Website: lowes
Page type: receipt
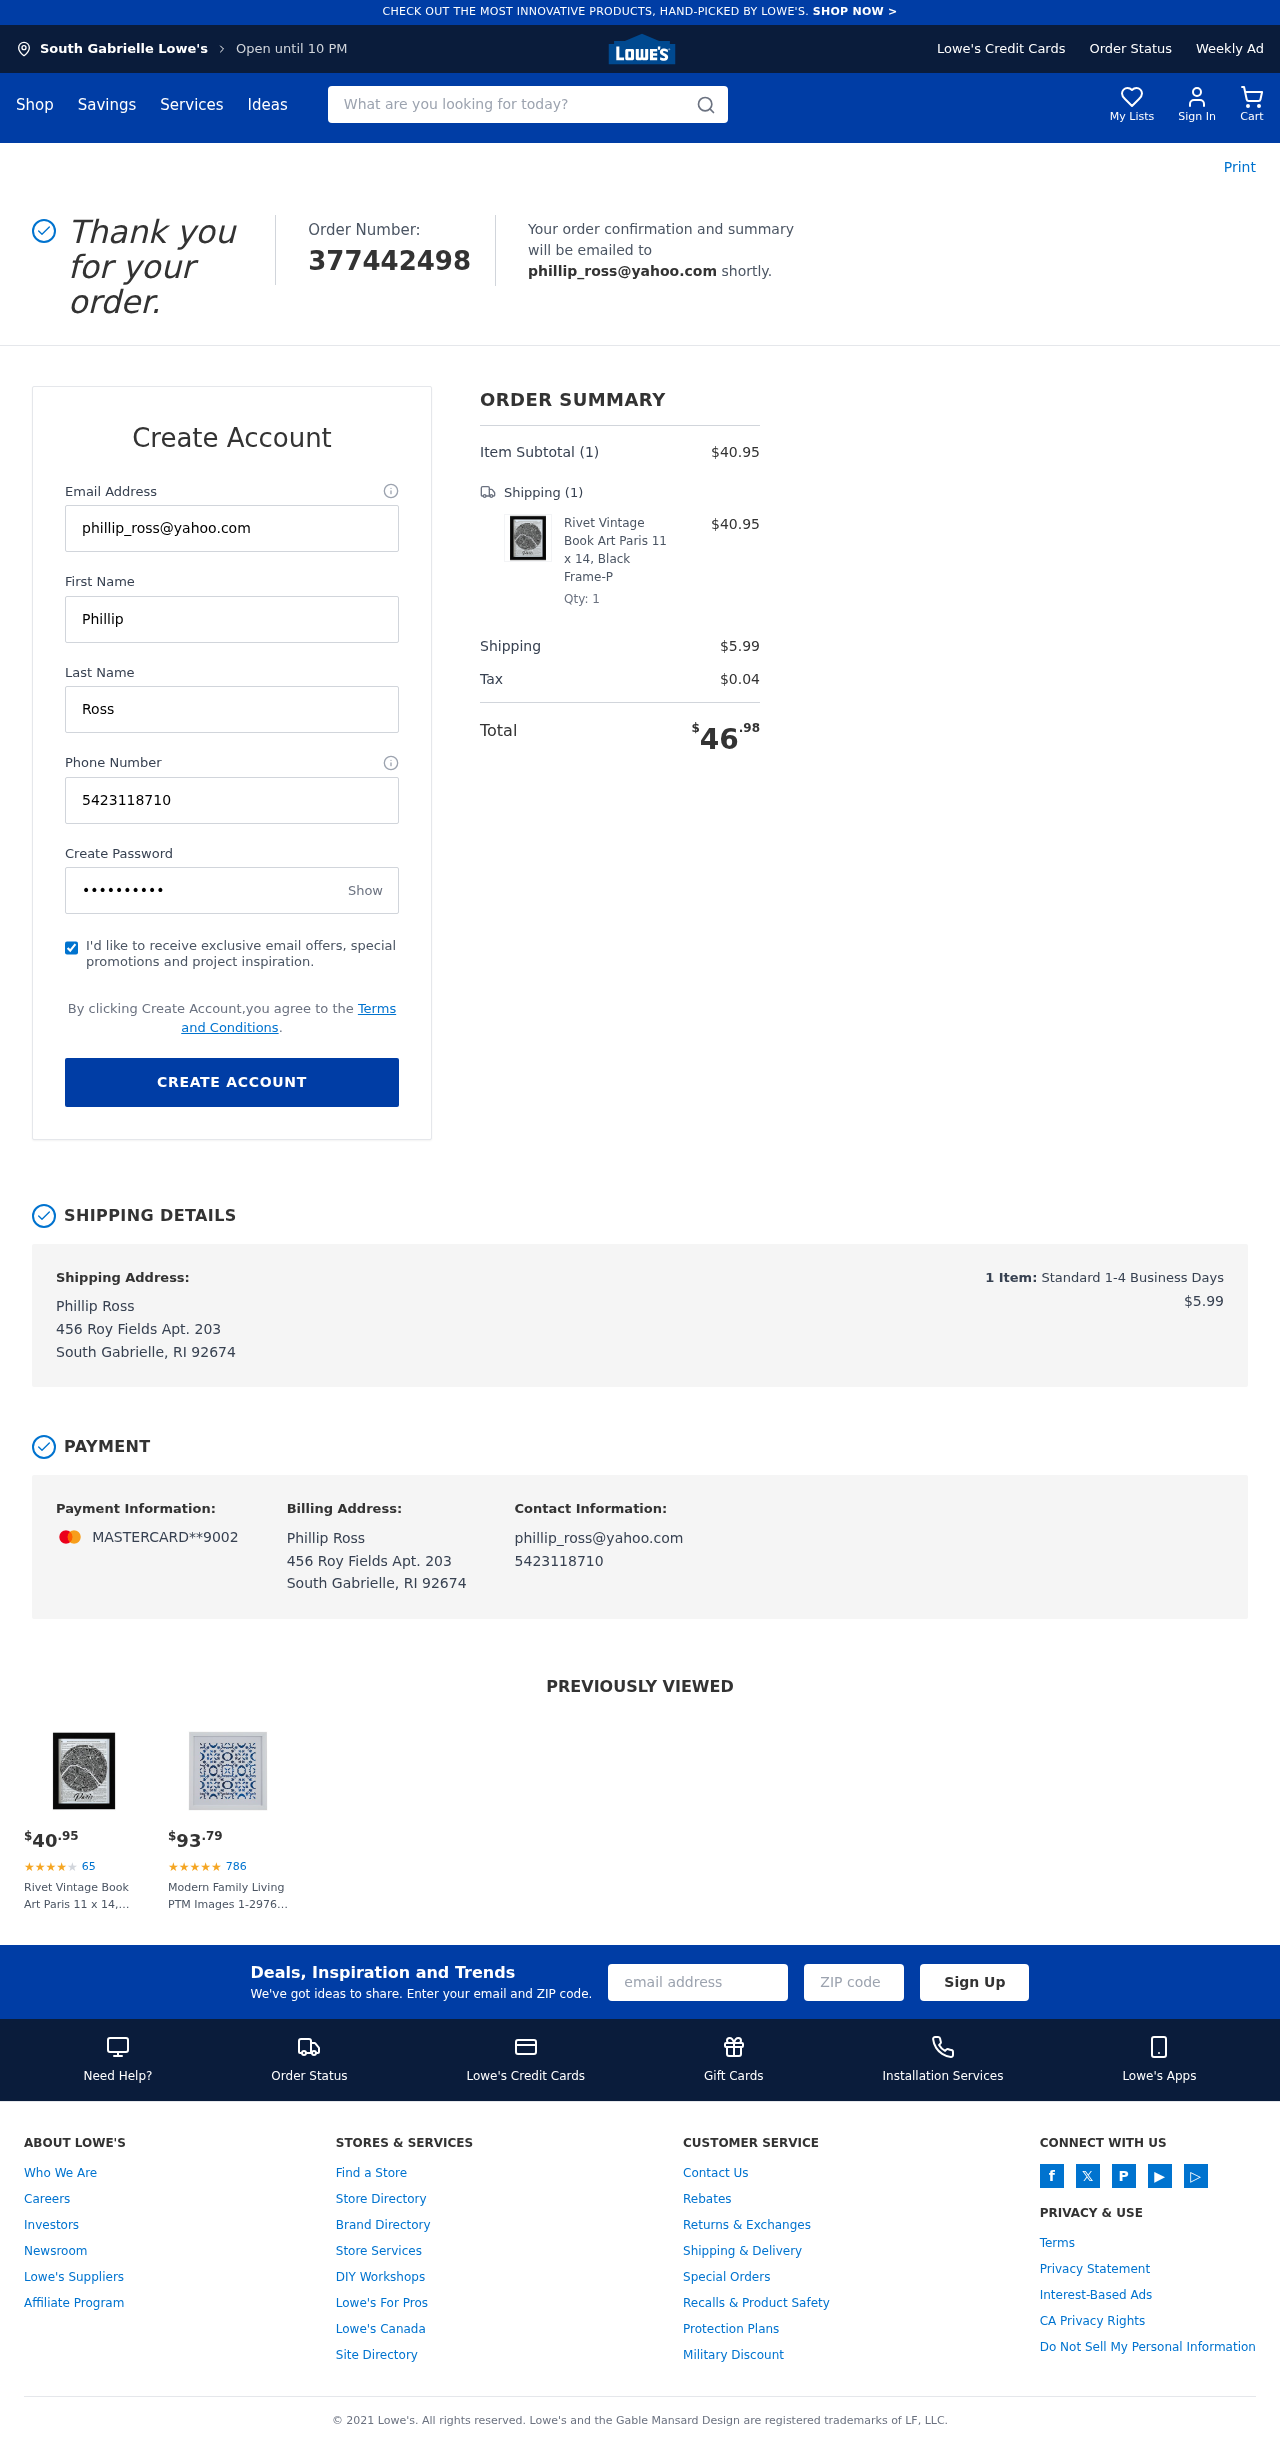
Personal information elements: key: PII_CARD_LAST4
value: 9002
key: PII_CARD_TYPE
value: MASTERCARD
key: PII_CITY
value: South Gabrielle
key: PII_EMAIL
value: phillip_ross@yahoo.com
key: PII_FULLNAME
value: Phillip Ross
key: PII_PHONE
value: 5423118710
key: PII_STREET
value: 456 Roy Fields Apt. 203
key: PII_FIRSTNAME
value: Phillip
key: PII_LASTNAME
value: Ross
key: PII_CITY_STATE_ZIP
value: South Gabrielle, RI 92674
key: PII_FULLNAME2
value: Phillip Ross
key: PII_FULLNAME3
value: Phillip Ross
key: PII_FIRSTNAME2
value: Phillip
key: PII_FIRSTNAME3
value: Phillip
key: PII_LASTNAME2
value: Ross
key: PII_LASTNAME3
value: Ross
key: PII_FIRSTNAME_DERIVED
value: Phillip
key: PII_LASTNAME_DERIVED
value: Ross
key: PII_FULLNAME_DERIVED
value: Phillip Ross
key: PII_NAME_FULL_DERIVED
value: Phillip Ross
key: PII_STREET2
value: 456 Roy Fields Apt. 203
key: PII_CITY_STATE_ZIP2
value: South Gabrielle, RI 92674
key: PII_LOGIN_USERNAME
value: phillip_ross
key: PII_EMAIL2
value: phillip_ross@yahoo.com
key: PII_EMAIL3
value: phillip_ross@yahoo.com
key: PII_LOGIN_USERNAME2
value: phillip_ross
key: PII_LOGIN_USERNAME3
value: phillip_ross
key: PII_PHONE_LINE
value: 8710
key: PII_PHONE_SUFFIX
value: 8710
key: PII_PHONE2
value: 5423118710
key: PII_PHONE3
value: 5423118710
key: PII_PHONE_NUMERIC
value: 5423118710
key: PII_PHONE_LINE_NUMERIC
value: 8710
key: PII_PHONE_SUFFIX_NUMERIC
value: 8710
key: PII_PHONE2_NUMERIC
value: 5423118710
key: PII_PHONE3_NUMERIC
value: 5423118710
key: PII_PHONE_DIGITS
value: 5423118710
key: PII_PHONE_LAST4
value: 8710
Product elements: key: PRODUCT1_NAME
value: Rivet Vintage Book Art Paris 11 x 14, Black Frame-P
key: PRODUCT1_PRICE
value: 40.95
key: PRODUCT1_QUANTITY
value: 1
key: PRODUCT2_NAME
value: Modern Family Living PTM Images 1-29769 Collection Framed and matted giclee Print on Paper Under Gla
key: PRODUCT2_NUM_RATINGS
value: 786
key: PRODUCT2_PRICE
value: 93.79
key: PRODUCT1_PRICE2
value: $40.95
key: PRODUCT1_RATING2
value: ★
★
★
★
★
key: PRODUCT1_NUM_RATINGS2
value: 65
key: PRODUCT1_NAME2
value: Rivet Vintage Book Art Paris 11 x 14, Black Frame-P
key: PRODUCT2_RATING
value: ★
★
★
★
★
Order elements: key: ORDER_ID
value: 377442498
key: ORDER_NUM_ITEMS
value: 1
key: ORDER_SUBTOTAL
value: $40.95
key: ORDER_NUM_ITEMS2
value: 1
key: ORDER_SHIPPING_COST
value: $5.99
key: ORDER_TAX
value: $0.04
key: ORDER_TOTAL
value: $46.98
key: ORDER_NUM_ITEMS3
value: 1
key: ORDER_SHIPPING_COST2
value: $5.99
Search elements: key: HEADER_SEARCH
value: What are you looking for today?